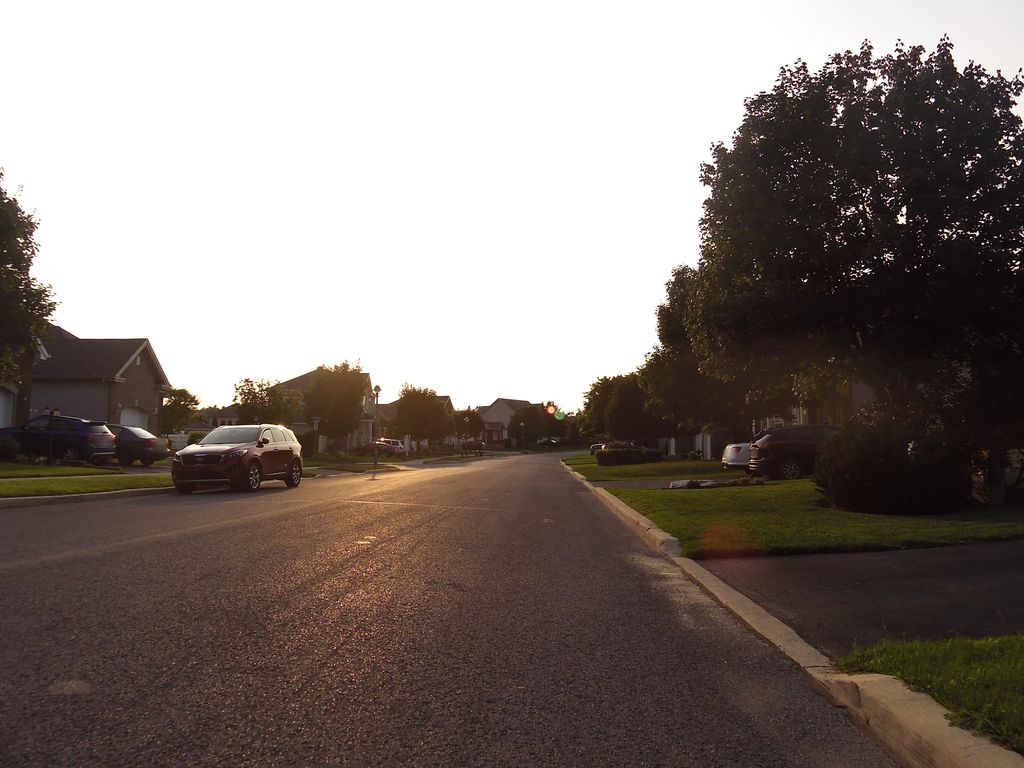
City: ottawa-gatineau